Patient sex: M
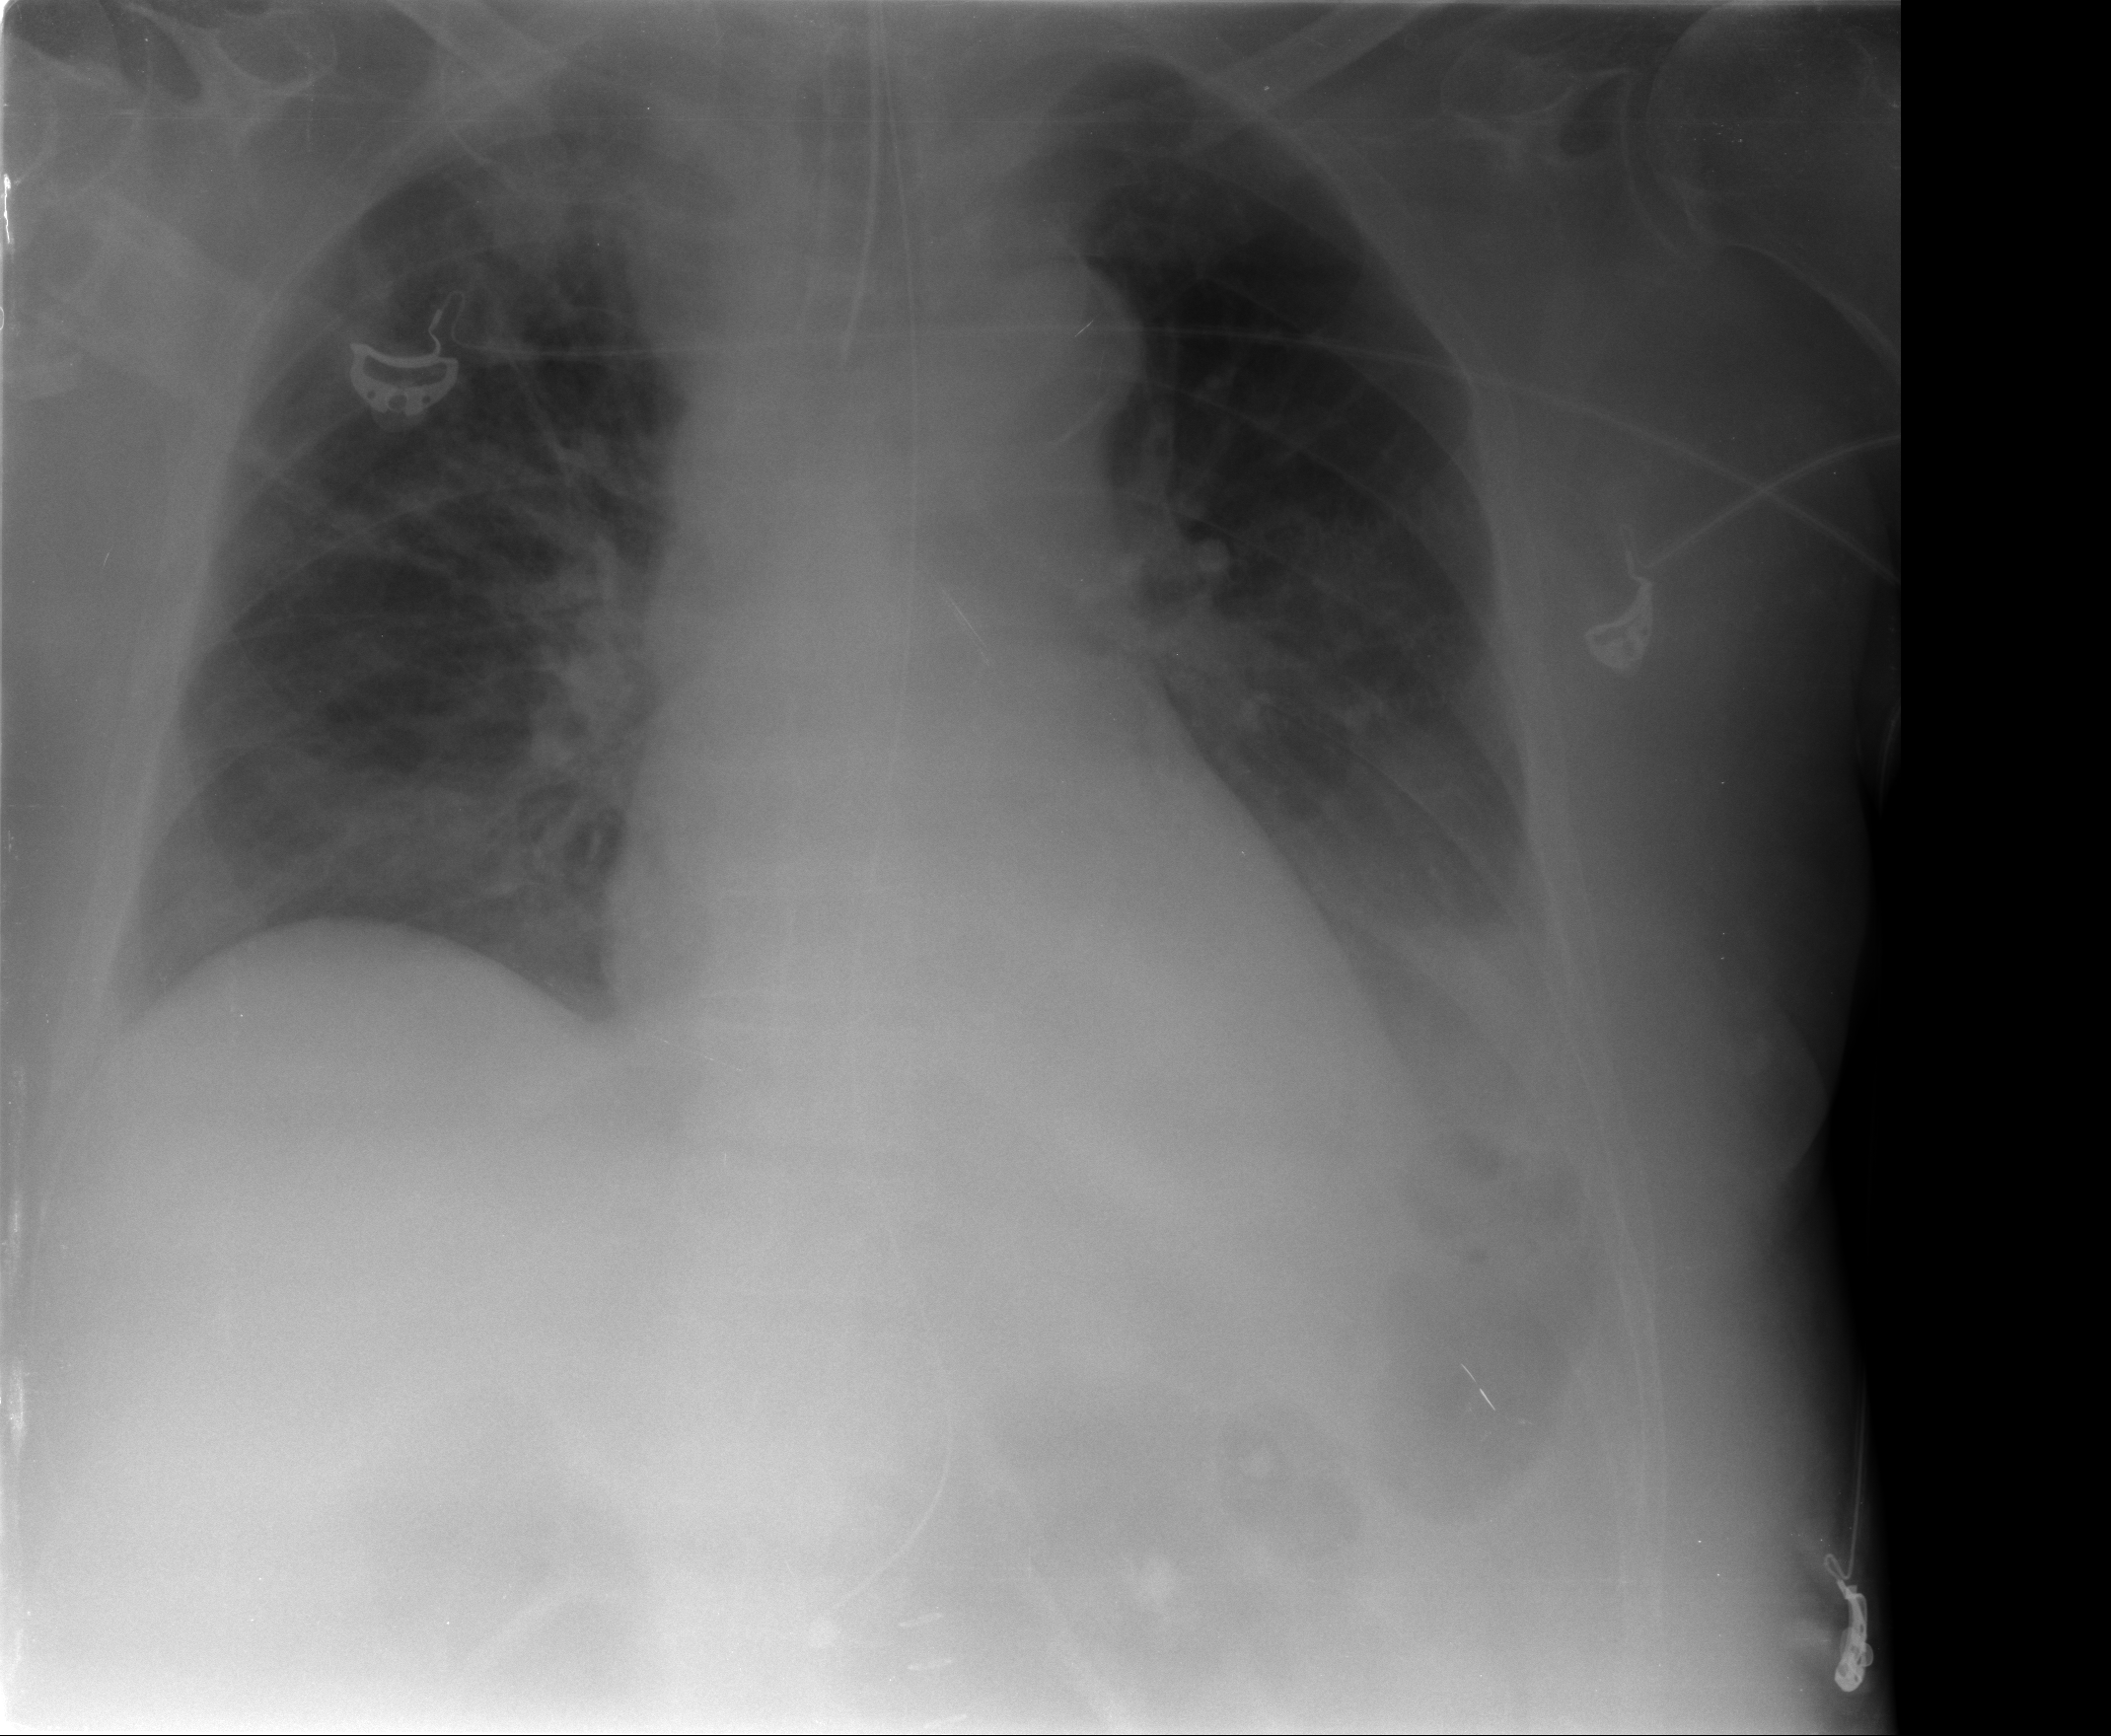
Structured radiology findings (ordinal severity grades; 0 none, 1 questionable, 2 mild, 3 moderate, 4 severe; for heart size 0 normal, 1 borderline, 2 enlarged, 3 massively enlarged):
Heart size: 1
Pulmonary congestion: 3
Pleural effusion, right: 1
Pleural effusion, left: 2
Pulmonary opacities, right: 2
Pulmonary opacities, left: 1
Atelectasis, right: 2
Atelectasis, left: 2